Field crop: maize
Growth stage: 2
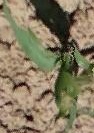
Species: maize